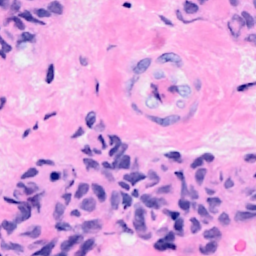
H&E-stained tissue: Breast